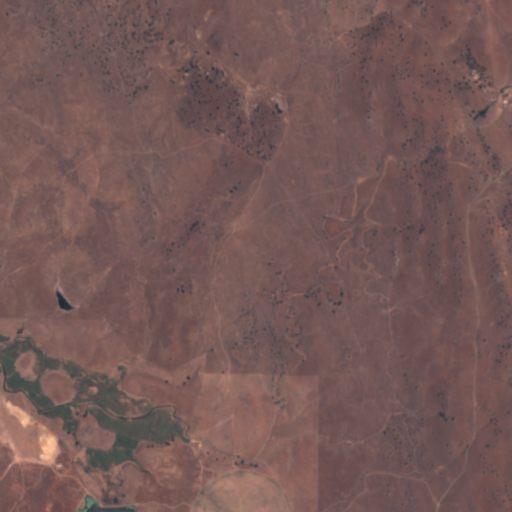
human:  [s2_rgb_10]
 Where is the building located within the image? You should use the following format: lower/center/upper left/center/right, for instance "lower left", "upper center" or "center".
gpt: The building is located in the upper right of the image.
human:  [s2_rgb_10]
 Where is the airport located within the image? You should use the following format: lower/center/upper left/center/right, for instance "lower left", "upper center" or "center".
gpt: There is no airport in the image.